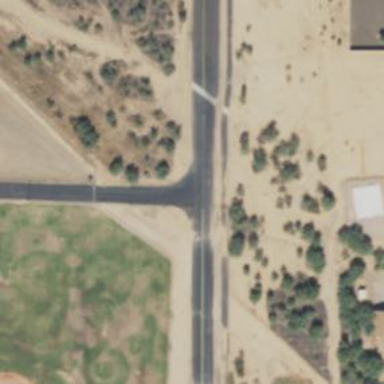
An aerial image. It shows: Asphalt driveway designated as service road.